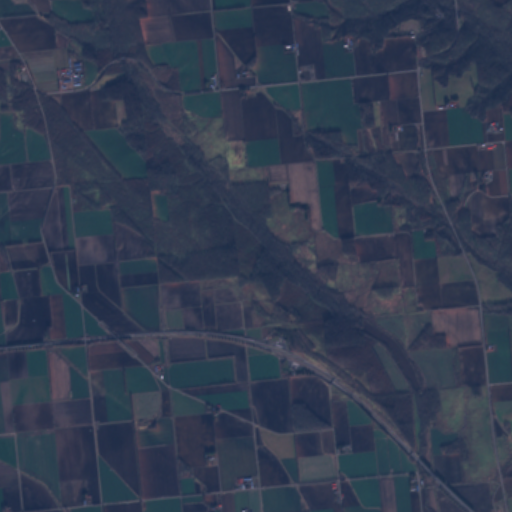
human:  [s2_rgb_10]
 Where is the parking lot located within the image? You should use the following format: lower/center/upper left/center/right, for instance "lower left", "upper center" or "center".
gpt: The parking lot is located in the lower center of the image.
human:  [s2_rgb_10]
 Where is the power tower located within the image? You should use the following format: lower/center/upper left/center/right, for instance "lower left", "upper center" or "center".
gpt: The power tower is located in the left of the image.
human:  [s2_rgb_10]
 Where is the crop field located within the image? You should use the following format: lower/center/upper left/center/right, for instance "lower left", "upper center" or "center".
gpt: There is no crop field in the image.